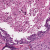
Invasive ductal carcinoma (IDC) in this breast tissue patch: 1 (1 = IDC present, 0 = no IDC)